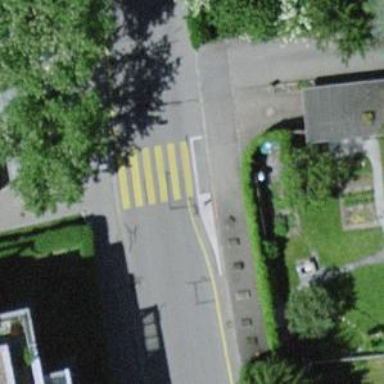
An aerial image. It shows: Uncontrolled crossing on the road.